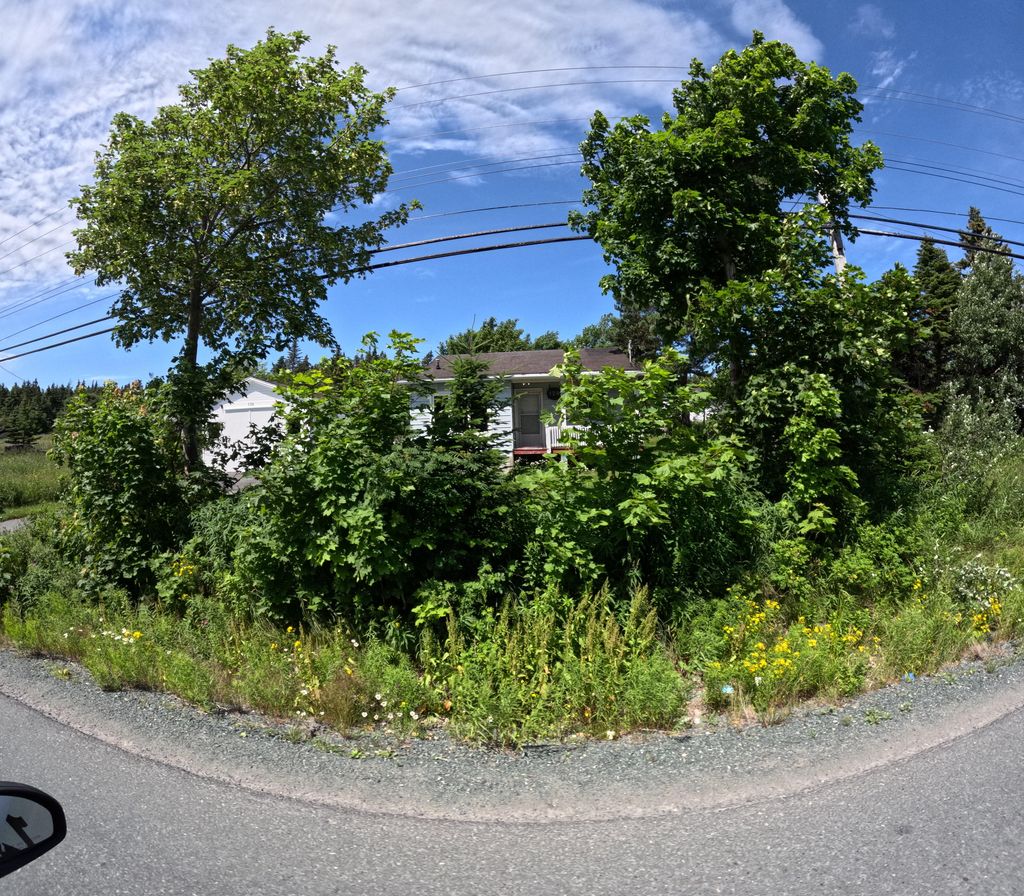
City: st_johns